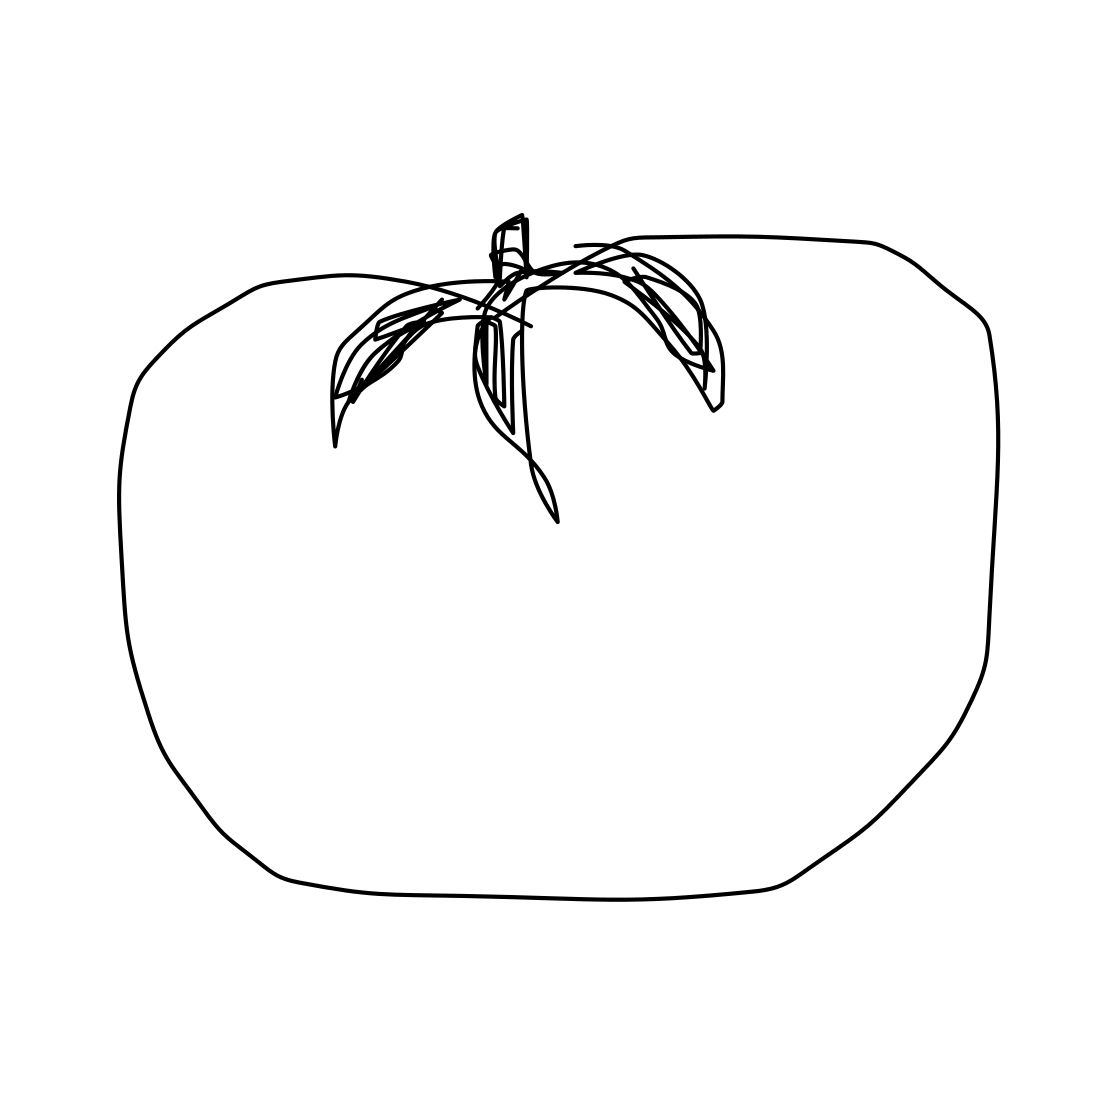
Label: tomato